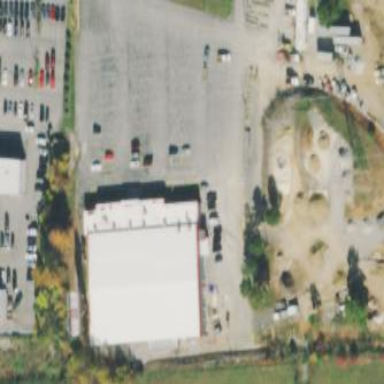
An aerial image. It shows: Building with bowling alley inside.